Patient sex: F
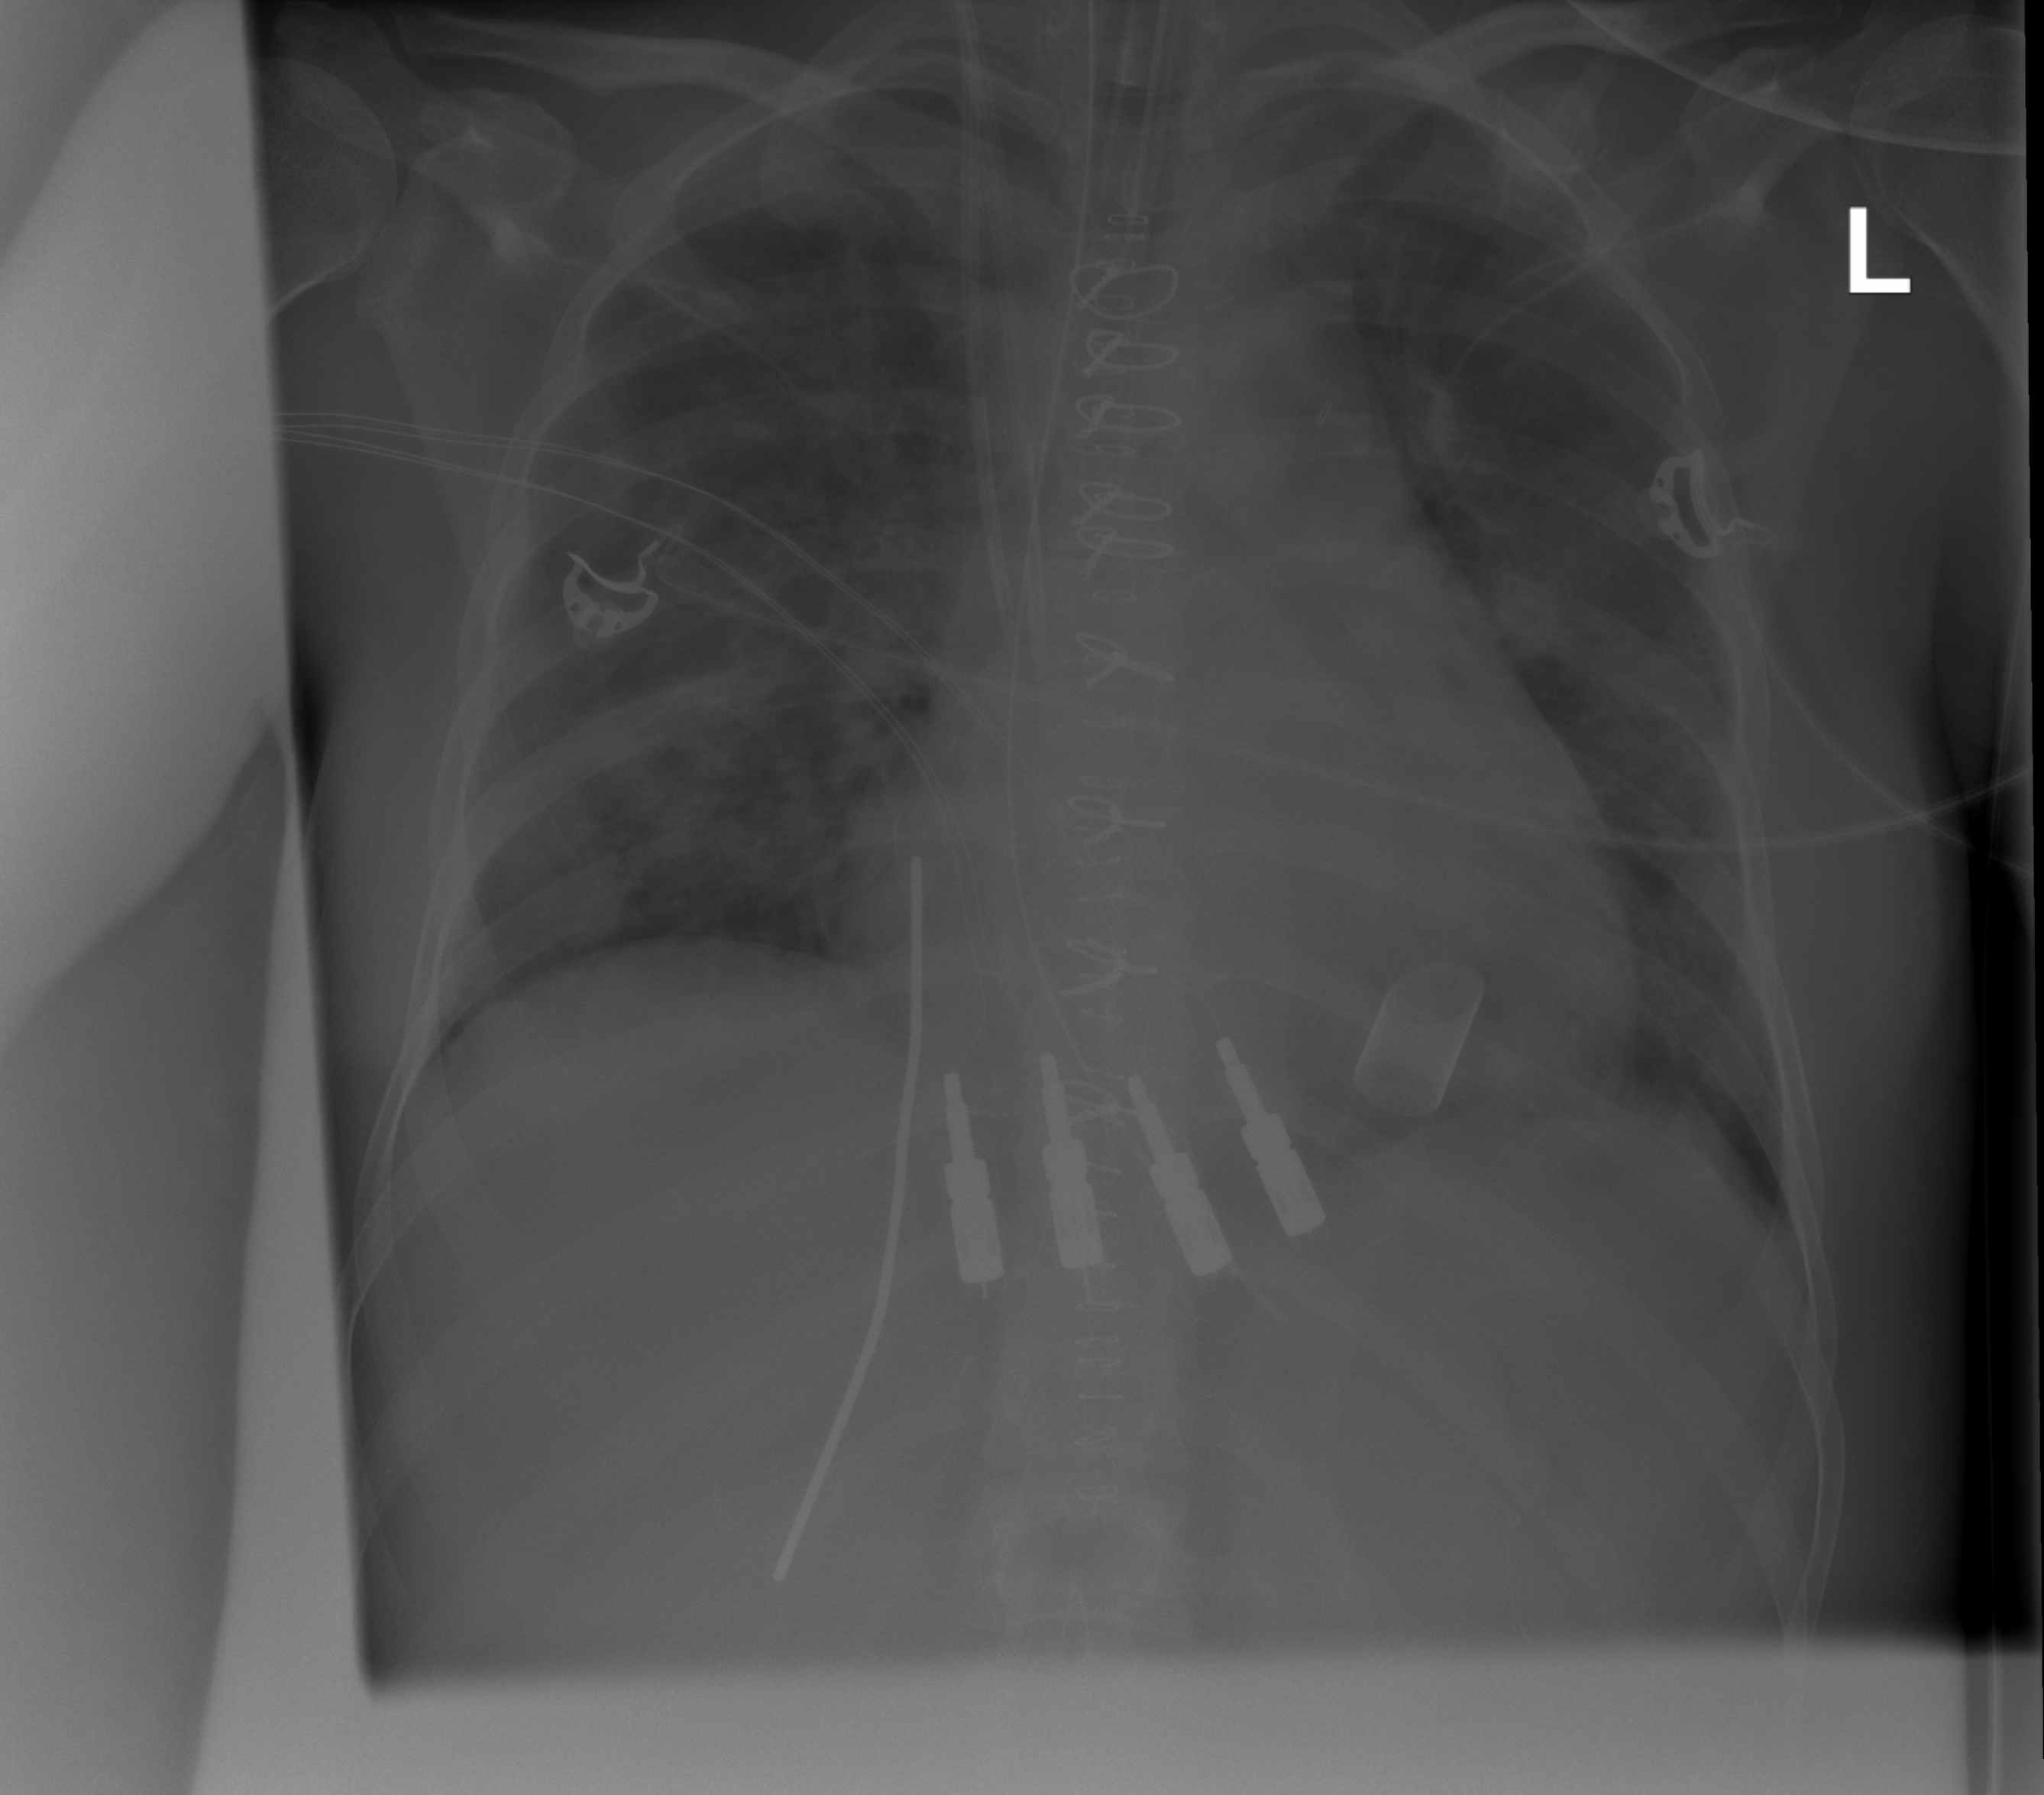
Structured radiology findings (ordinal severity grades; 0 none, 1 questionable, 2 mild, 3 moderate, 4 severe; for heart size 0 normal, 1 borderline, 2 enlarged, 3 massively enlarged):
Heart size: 2
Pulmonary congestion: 0
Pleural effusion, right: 2
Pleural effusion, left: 2
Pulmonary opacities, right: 3
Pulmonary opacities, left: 3
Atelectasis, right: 2
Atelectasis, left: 2